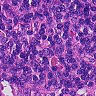
Metastatic tissue present: no